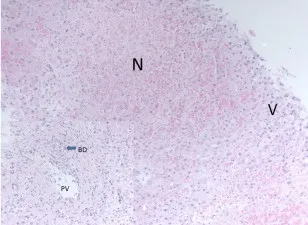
(A) areas of necrosis were seen "N" contrasting with nucleated viable hepatocytes "V". Portal tracts demonstrated bile duct damage "BD" and endothelitis of portal vein branches "PV":features of acute rejection. The necrosis was only seen in this one biopsy.
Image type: pathology (h&e)